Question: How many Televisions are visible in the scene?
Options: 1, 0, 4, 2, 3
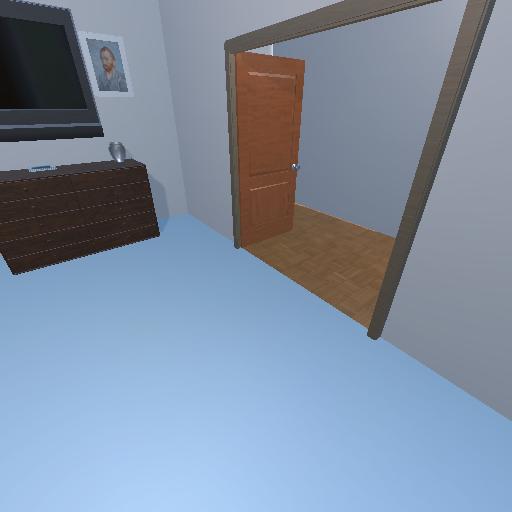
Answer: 1